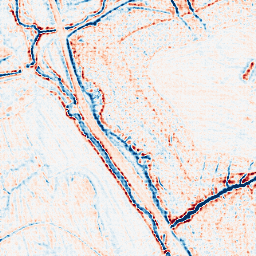
Category: edge_preserving
Decomposition family: bilateral
Decomposition parameters: d: 9
sigma_color: 100
sigma_space: 150
Upsampling method: sinc_hamming
Upsampling parameters: scale: 8
kernel_size: 8
Upsampling scale: 8